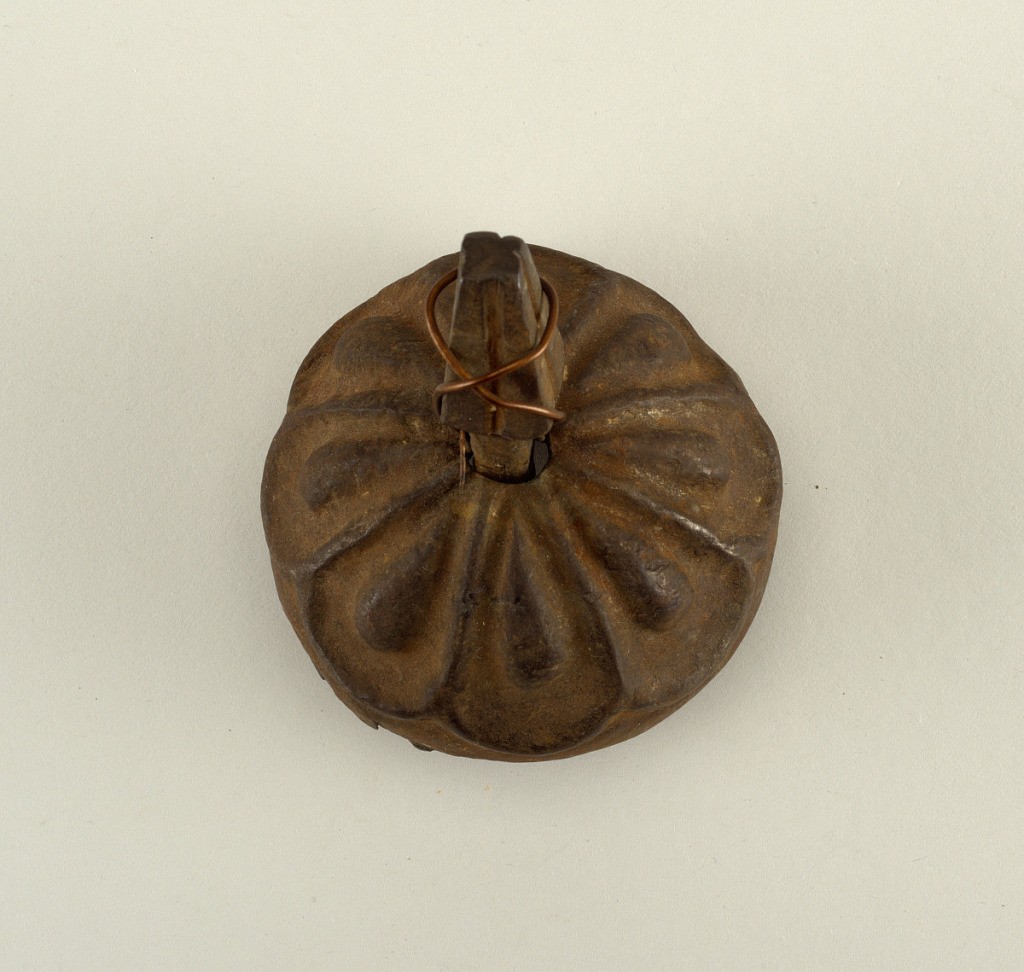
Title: Decorative door boss and nail
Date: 15th century
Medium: Wrought iron
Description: Hemispherical boss wrought into a raised 8-petalled flower form. Nail head is a truncated pyramid with single vertical lines wrought in the four sides. Square shank.